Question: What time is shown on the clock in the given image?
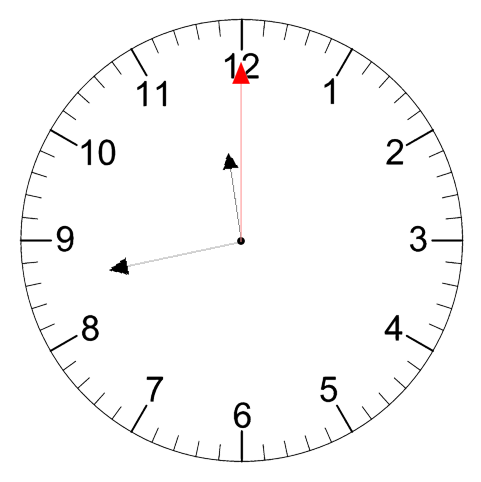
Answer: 11:43:00